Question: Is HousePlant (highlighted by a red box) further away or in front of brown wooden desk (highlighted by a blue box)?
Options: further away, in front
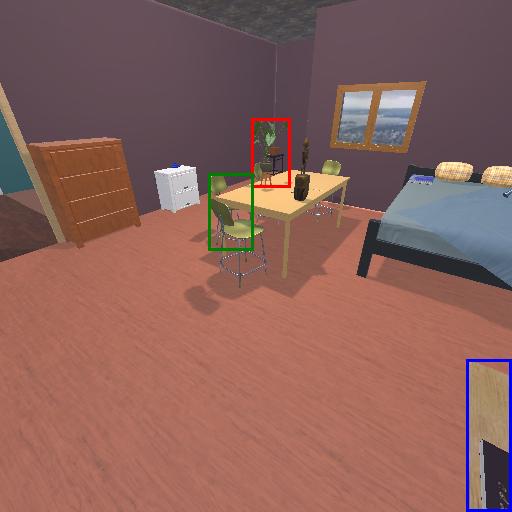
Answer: further away